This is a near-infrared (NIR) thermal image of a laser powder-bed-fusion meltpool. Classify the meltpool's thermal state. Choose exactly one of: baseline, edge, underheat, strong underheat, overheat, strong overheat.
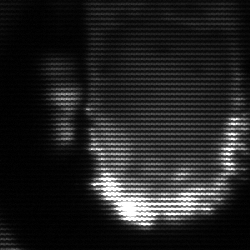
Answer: baseline